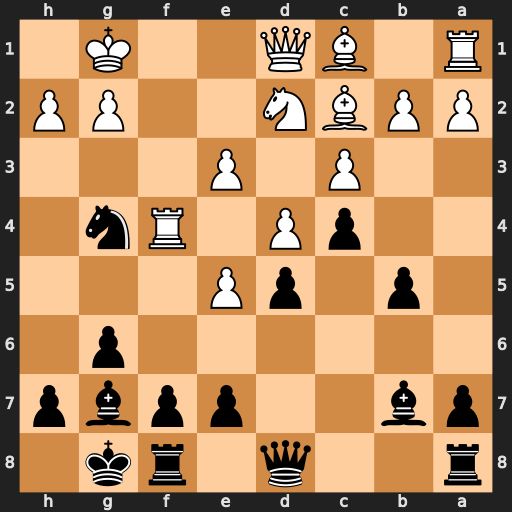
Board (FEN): r2q1rk1/pb2ppbp/6p1/1p1pP3/2pP1Rn1/2P1P3/PPBN2PP/R1BQ2K1
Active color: b
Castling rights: -
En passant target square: -
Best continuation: Nxe3 Qe2 Nxc2